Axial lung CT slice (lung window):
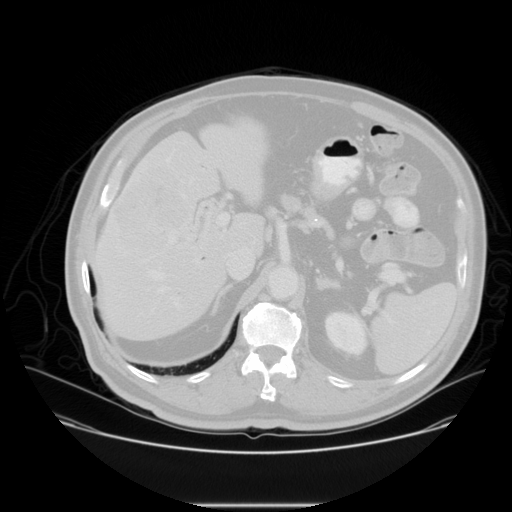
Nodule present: no